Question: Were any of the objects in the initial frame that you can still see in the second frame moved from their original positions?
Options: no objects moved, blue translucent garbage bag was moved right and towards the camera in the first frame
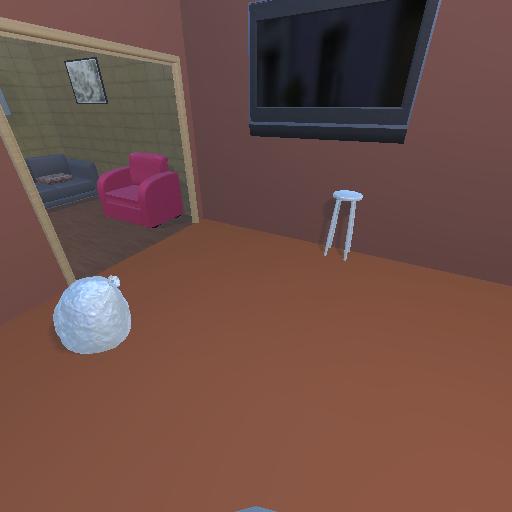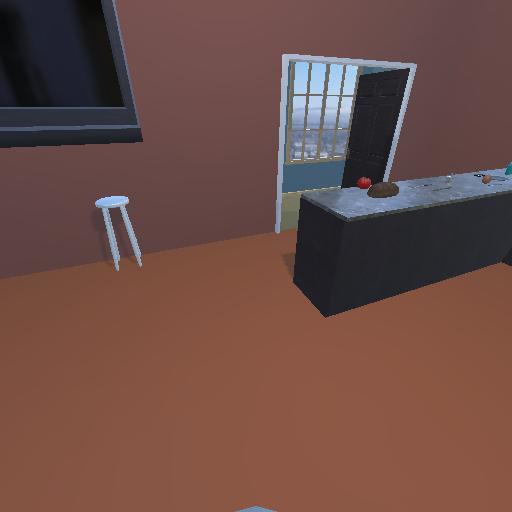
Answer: no objects moved